Platform: macOS
Application: Arc Browser
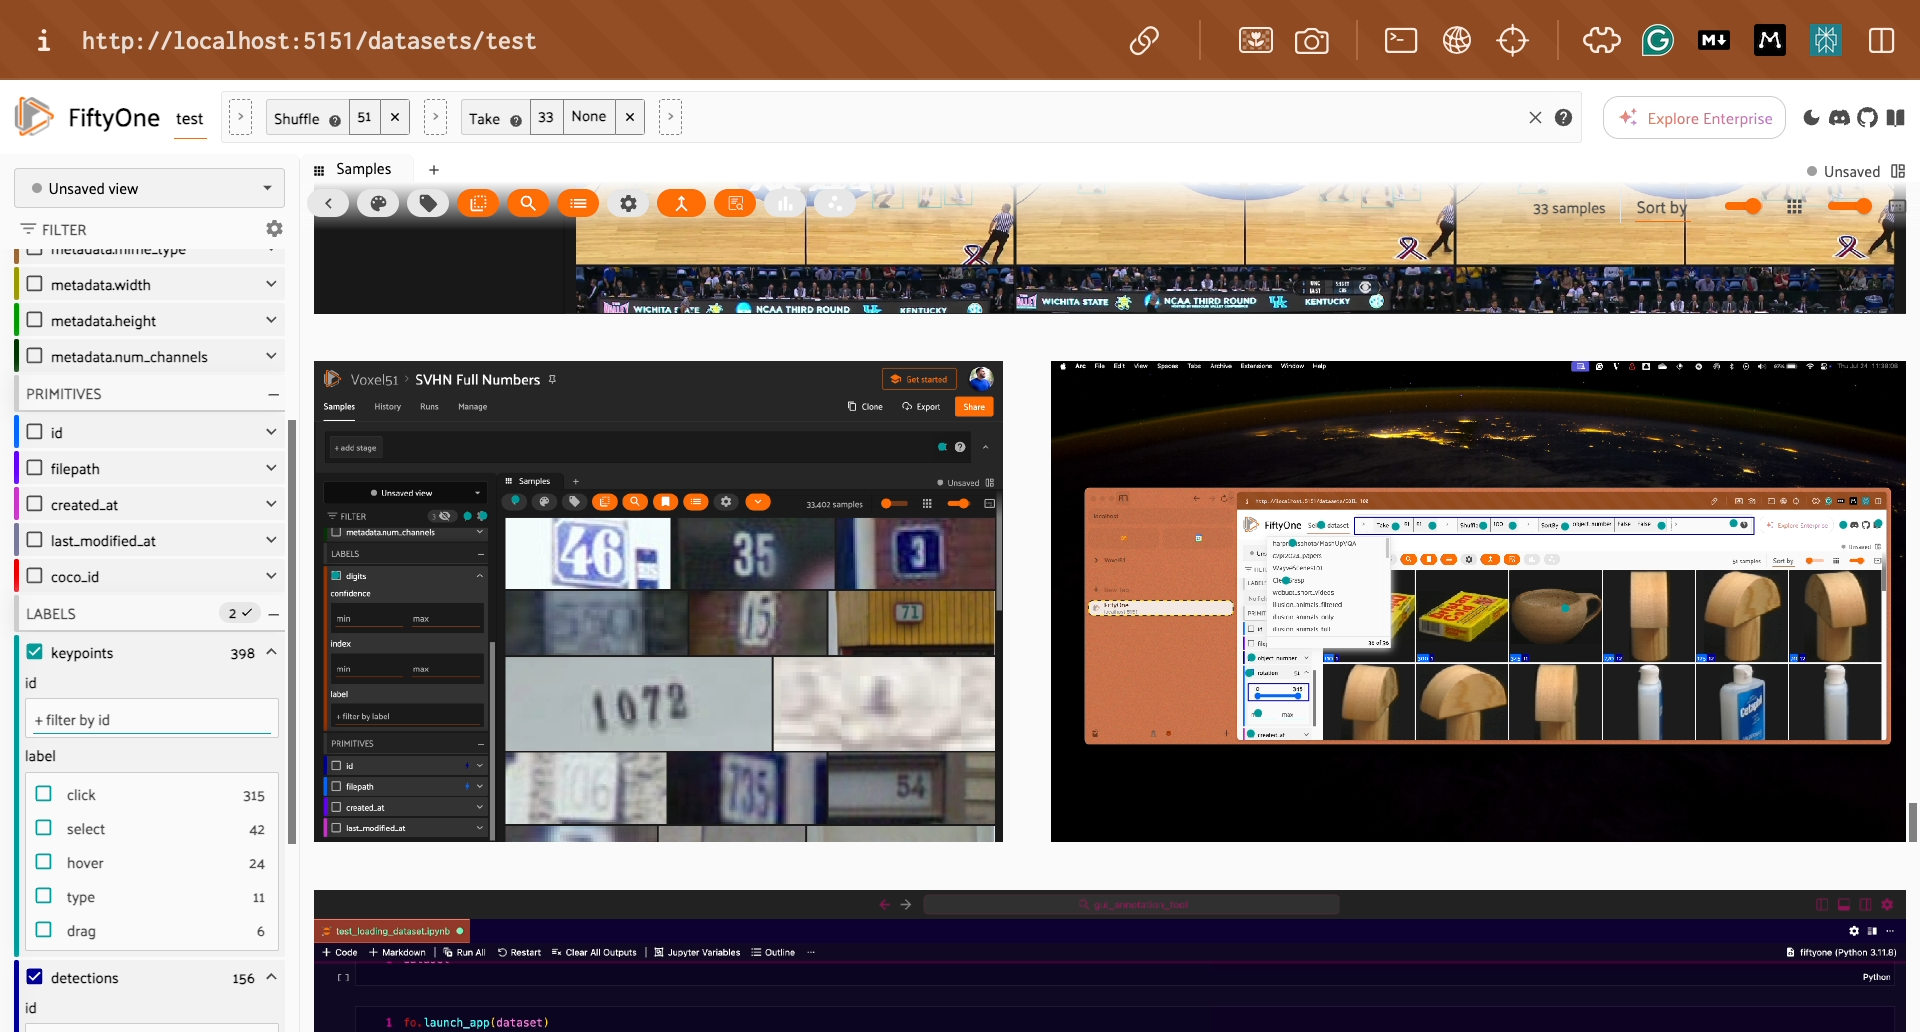
task_description: Display the coco_id on the samples in the samples panel
action_type: click
element_info: Checkbox
steps_since_start: 1